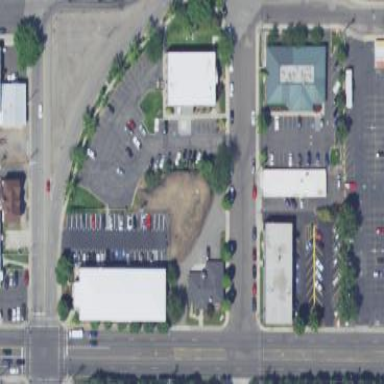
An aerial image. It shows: Commercial area.